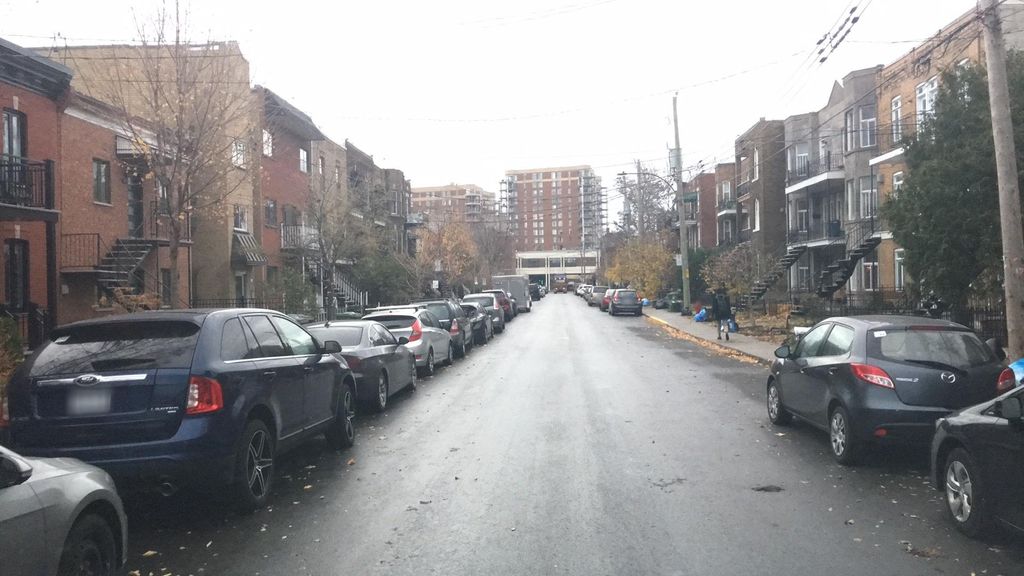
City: montreal